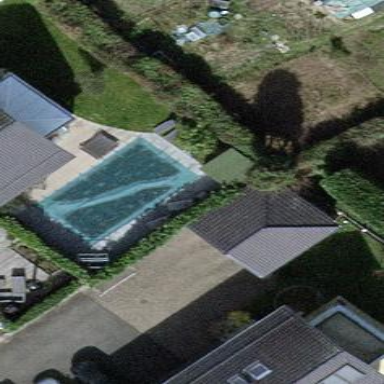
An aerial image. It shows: Outdoor swimming pool on leisure land.